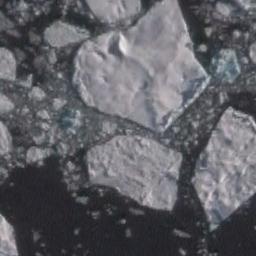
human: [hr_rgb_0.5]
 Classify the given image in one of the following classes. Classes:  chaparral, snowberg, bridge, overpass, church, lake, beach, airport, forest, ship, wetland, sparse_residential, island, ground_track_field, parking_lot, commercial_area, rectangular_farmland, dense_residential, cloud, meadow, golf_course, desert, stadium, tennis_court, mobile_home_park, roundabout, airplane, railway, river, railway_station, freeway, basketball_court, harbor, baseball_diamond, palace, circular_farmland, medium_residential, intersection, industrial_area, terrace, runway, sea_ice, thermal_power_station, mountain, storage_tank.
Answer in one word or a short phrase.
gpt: sea_ice